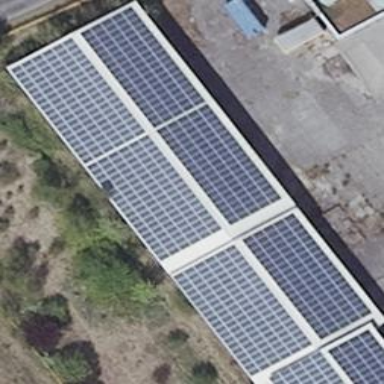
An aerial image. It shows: Building equipped with solar photovoltaic panel for generating electricity. The small installation is solar power generator.